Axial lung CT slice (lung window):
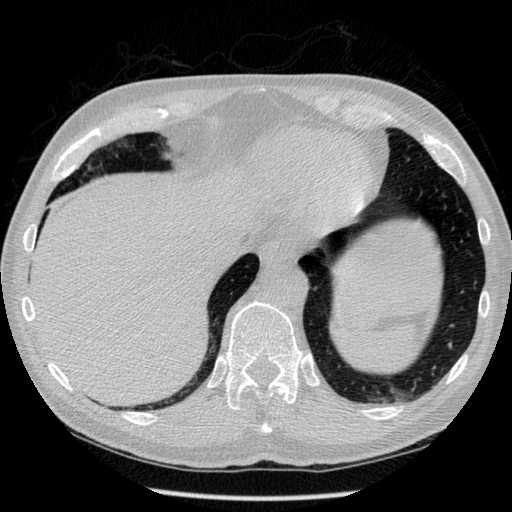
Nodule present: no